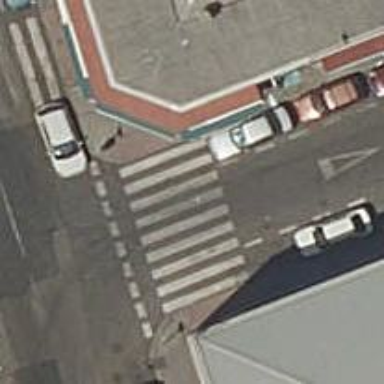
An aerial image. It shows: Uncontrolled zebra crossing on the road.